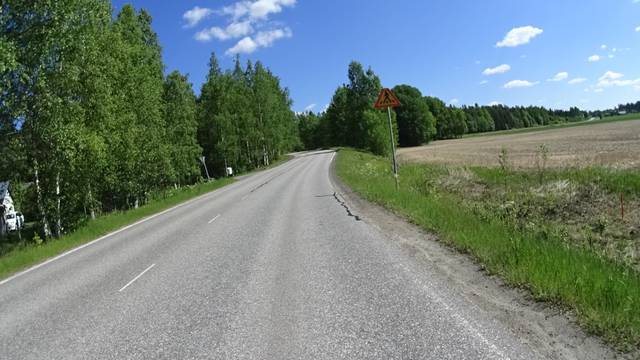
Region: Finland
Coordinates: 60.462, 24.769